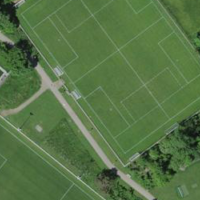
EUNIS habitat code: 53
Species observed at this site:
Carpinus betulus